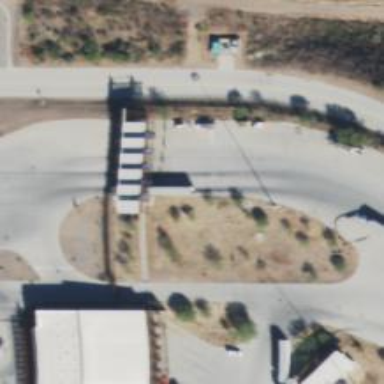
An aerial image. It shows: Border control barrier.